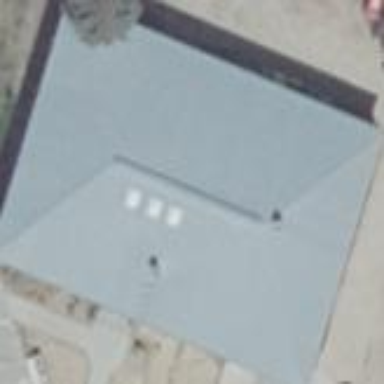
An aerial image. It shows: Building with hipped roof made of silver tar paper.